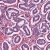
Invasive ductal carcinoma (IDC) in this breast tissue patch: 1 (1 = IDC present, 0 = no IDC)